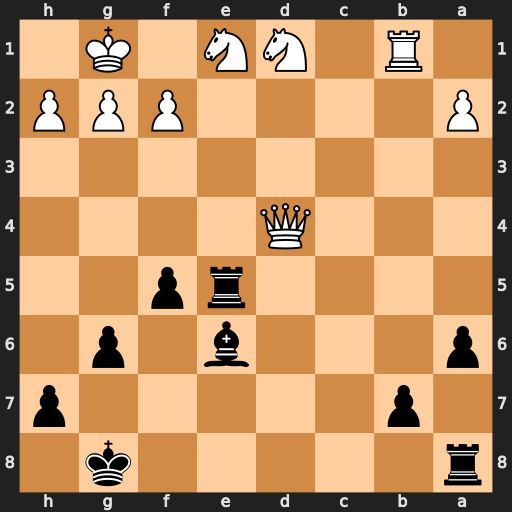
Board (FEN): r5k1/1p5p/p3b1p1/4rp2/3Q4/8/P4PPP/1R1NN1K1
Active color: b
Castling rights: -
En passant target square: -
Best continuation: Rxe1#